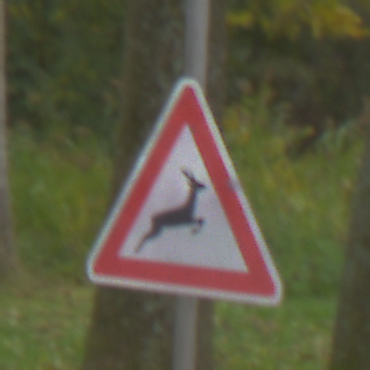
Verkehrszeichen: WildwechselLinks
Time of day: Midday
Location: Outdoor (Nature)
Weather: Overcast
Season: Autumn
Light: Natural